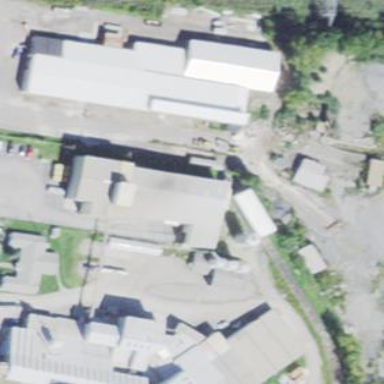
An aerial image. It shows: Industrial area.